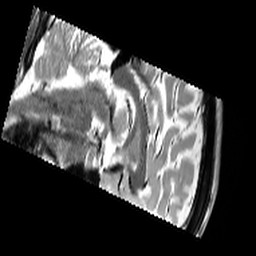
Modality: T2w
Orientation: sagittal
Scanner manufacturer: siemens
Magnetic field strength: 3 T
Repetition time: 9.86 s
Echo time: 0.05 s